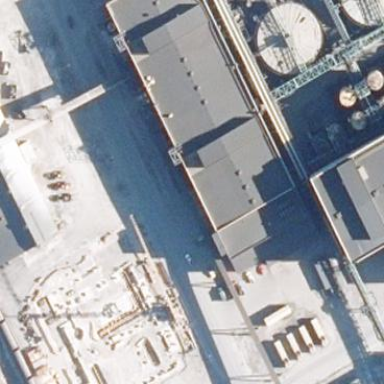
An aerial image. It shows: Industrial building.